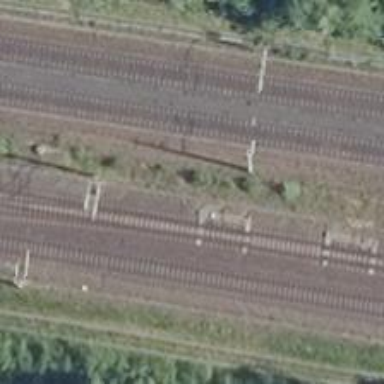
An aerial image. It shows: Railway switch with the turnout on the left side.